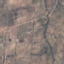
Label: PermanentCrop